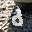
Label: 8